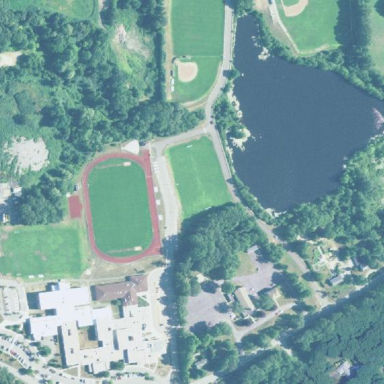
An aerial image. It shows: School.